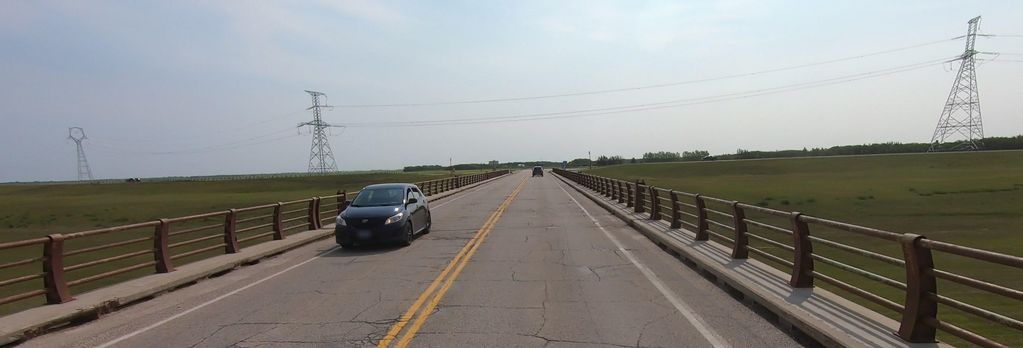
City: winnipeg